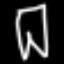
Label: pants